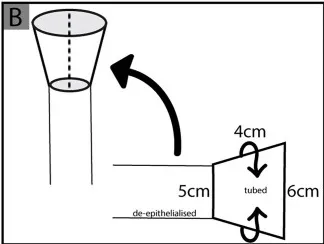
IMAP tube design. Clinical photographs demonstrating the process of IMAP tubing, de-epithelialization and inset. This is diagrammatically represented with the measurements of the flap design used in this case in (B).
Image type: medical_photograph (other_medical_photograph)